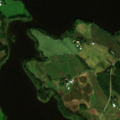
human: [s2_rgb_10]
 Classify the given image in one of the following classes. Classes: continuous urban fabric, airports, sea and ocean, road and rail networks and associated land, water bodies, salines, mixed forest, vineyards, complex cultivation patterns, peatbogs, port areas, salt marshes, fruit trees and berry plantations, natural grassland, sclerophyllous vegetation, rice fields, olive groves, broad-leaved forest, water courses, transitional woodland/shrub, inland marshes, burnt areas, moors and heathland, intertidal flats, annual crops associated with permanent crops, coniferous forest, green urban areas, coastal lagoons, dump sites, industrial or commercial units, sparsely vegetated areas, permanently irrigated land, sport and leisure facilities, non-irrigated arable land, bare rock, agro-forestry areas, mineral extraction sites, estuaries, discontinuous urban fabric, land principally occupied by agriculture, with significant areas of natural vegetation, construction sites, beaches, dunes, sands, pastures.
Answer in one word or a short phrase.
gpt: non-irrigated arable land, land principally occupied by agriculture, with significant areas of natural vegetation, mixed forest, water bodies